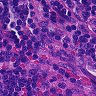
Metastatic tissue present: no